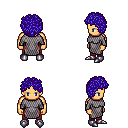
a pixel art fantasy rpg character, male body template, human, tanned skin, chain mail, red pants, blue curly afro hairstyle, metal boots, four views (front, back, left, right), 2x2 character sprite sheet, small pixel art, hard edges, no anti-aliasing